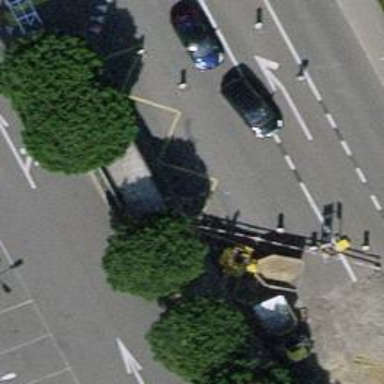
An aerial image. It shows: Bus stop with shelter. It is platform for public transport.